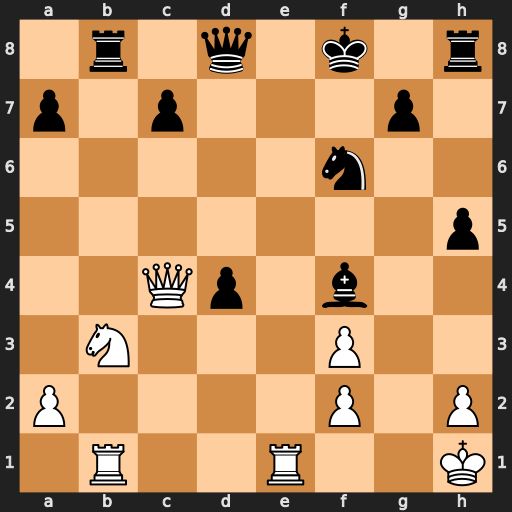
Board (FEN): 1r1q1k1r/p1p3p1/5n2/7p/2Qp1b2/1N3P2/P4P1P/1R2R2K
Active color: w
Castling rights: -
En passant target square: -
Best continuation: Nxd4 Rxb1 Rxb1